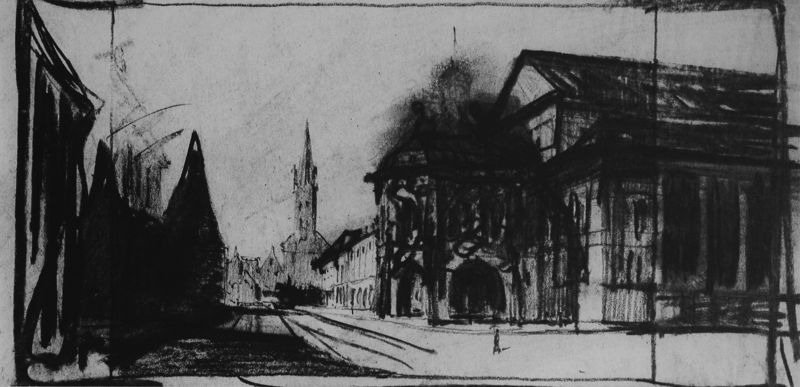
Titel: Skizze zum Wettbewerb Kaiser-Wilhelm-Volkshaus in Lübeck, Am Holstentor,
Künstler: Theodor Fischer
Standort: München
Institution: Architektursammlung der Technischen Universität
Schlagwörter: dunkel, himmel, mann, schatten, weiß, kirchturm, stadt, fenster, frau, grau, schwarz, skizze, strasse, säule, säulen, zeichnung, dach, gebäude, haus, weg, expressionismus, mensch, spitze, häuser, gehen, kirche, figur, person, theater, rund, turm, papier, düster, ansicht, bogen, fassade, fassaden, perspektive, pflaster, dächer, linien, spazieren, platz, querformat, spitz, striche, tor, fotografie, bögen, tusche, kirch, türme, torbogen, spaziergang, kohle, schraffur, radierung, schwarzweiß, entwurf, rathaus, kohlezeichnung, arkaden, portal, verwischt, fluchtpunkt, stadtlandschaft, kapelle, gleise, tempel, grautöne, laubengang, kirhce, kriche, strassenbahn, straßenzug, torbögen, spitzdach, kirchenfenster, kiche, altstadt, brant, turmdach, übermalungen, übermalt, fotographie kohle kirche straße deutschland, alte stadtansicht, tempefl, hauszeile